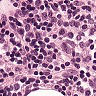
Metastatic tissue present: no